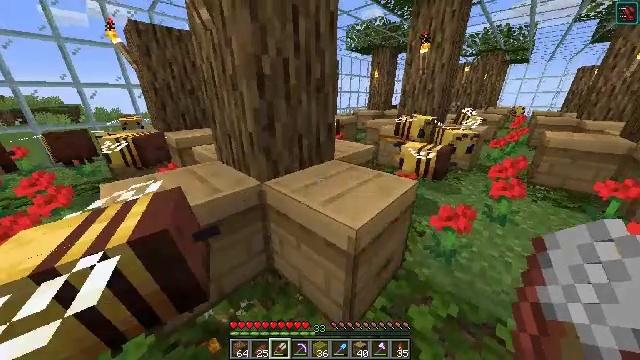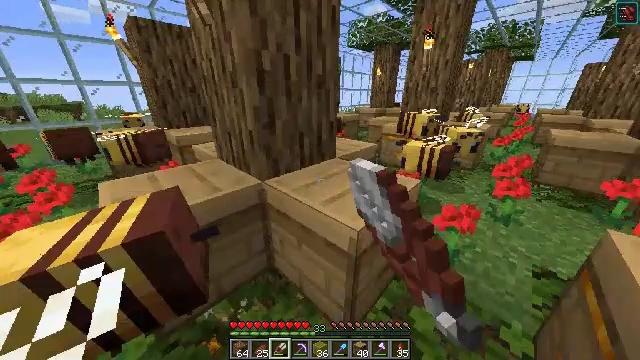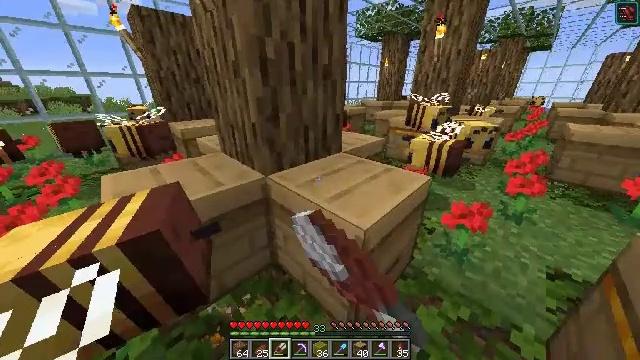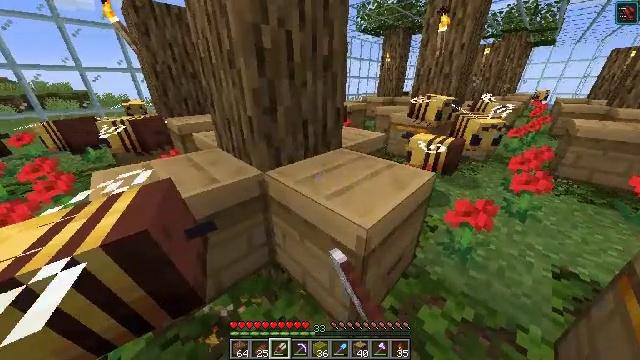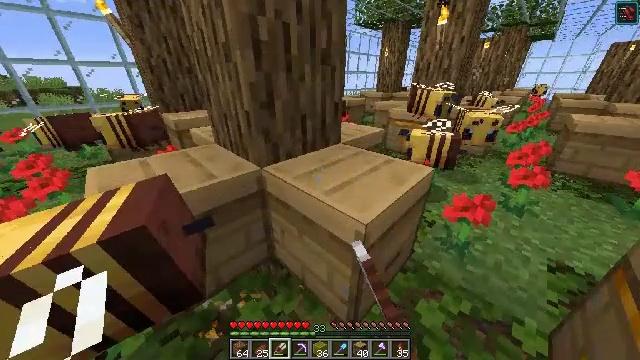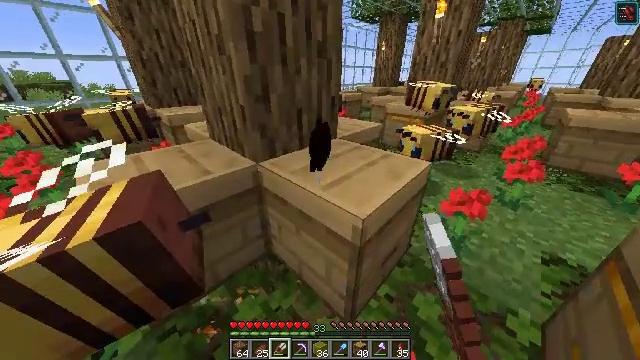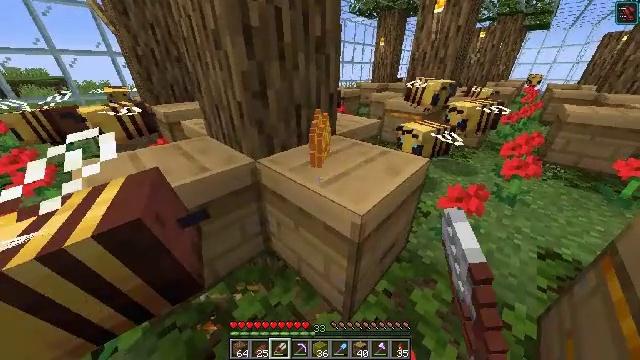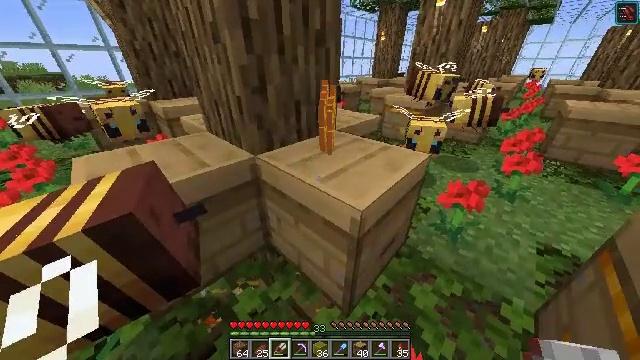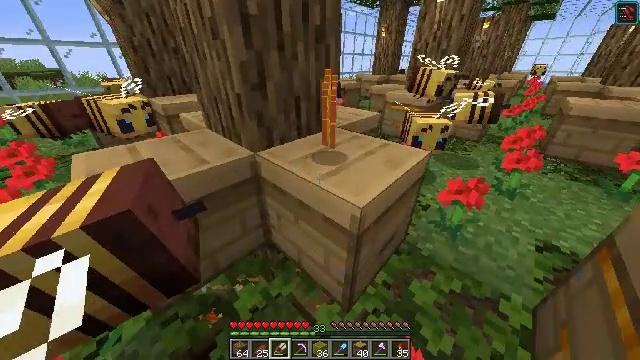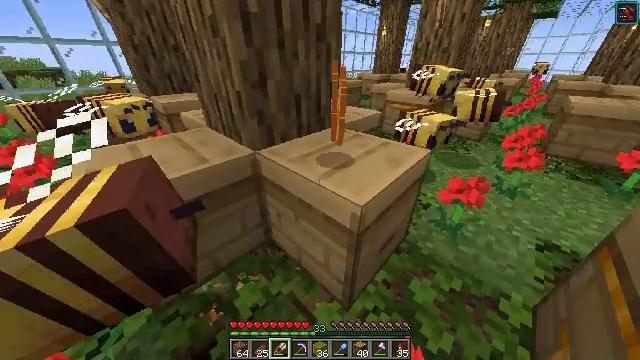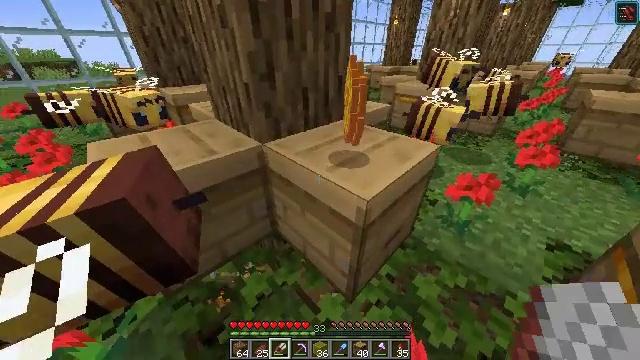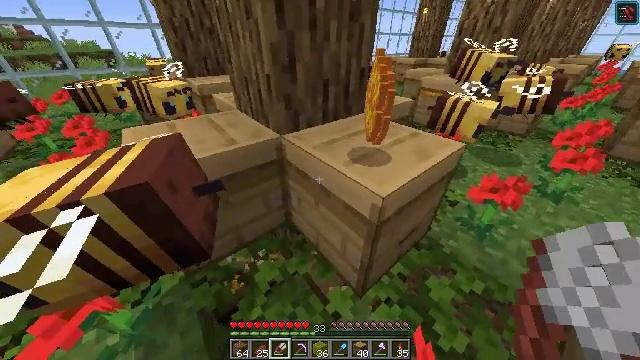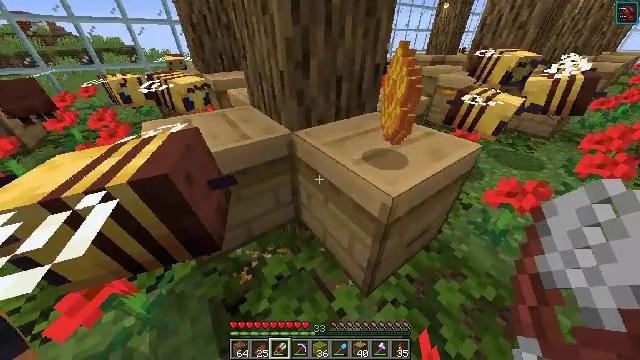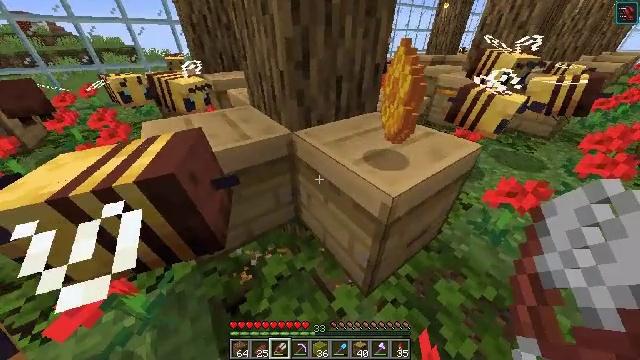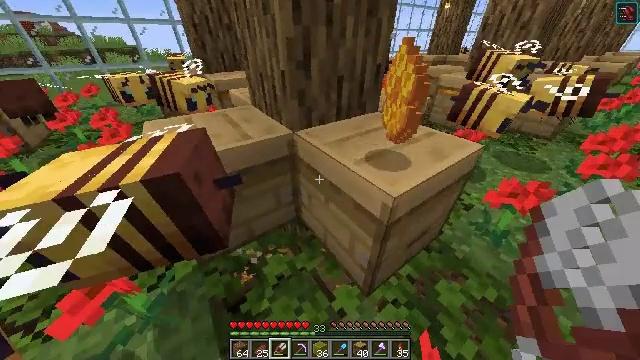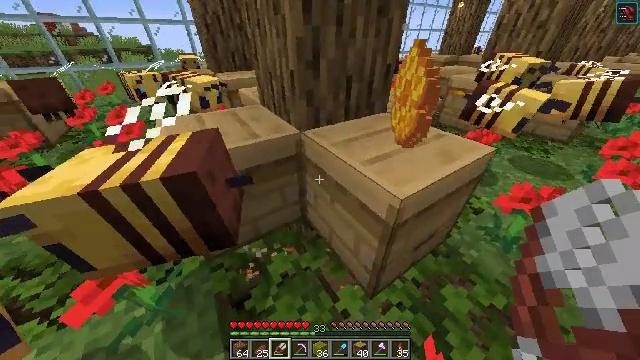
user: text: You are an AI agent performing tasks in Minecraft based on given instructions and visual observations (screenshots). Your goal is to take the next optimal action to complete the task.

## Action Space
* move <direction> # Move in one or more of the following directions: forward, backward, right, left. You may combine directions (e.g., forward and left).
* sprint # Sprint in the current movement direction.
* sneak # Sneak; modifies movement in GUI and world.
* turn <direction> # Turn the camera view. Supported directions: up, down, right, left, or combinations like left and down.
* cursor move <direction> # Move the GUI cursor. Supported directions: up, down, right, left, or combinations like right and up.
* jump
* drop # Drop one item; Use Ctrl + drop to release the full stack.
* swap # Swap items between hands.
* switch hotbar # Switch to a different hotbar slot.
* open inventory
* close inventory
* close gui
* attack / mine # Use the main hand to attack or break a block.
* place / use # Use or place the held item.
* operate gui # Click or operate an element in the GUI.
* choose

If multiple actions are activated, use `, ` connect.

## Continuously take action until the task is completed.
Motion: motion action
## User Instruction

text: Combine 4 honeycombs to form a honeycomb block.
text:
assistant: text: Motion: attack / mine and use / place
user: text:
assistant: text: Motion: turn left and down, attack / mine
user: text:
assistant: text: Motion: turn down, attack / mine
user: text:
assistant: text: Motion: turn down, attack / mine
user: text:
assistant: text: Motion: turn down, attack / mine
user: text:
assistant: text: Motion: attack / mine
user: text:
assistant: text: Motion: turn down, attack / mine
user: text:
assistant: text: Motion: attack / mine
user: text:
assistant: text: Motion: attack / mine
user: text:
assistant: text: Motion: turn left and down, attack / mine
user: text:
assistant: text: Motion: turn left and down, attack / mine
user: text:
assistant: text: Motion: turn left, attack / mine
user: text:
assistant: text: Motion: attack / mine
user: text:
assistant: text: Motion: attack / mine
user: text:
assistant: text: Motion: turn left, attack / mine
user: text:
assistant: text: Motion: turn left, attack / mine
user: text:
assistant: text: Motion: turn left and up, attack / mine
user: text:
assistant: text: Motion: turn up, attack / mine
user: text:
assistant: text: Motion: attack / mine
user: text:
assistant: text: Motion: attack / mine
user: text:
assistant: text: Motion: turn up, attack / mine
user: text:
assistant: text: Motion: attack / mine and use / place
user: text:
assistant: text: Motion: attack / mine and use / place
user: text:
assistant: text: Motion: attack / mine and use / place
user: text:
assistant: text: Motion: attack / mine
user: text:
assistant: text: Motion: attack / mine
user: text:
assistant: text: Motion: attack / mine
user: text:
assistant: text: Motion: attack / mine
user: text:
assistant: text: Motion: attack / mine
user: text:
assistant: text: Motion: attack / mine